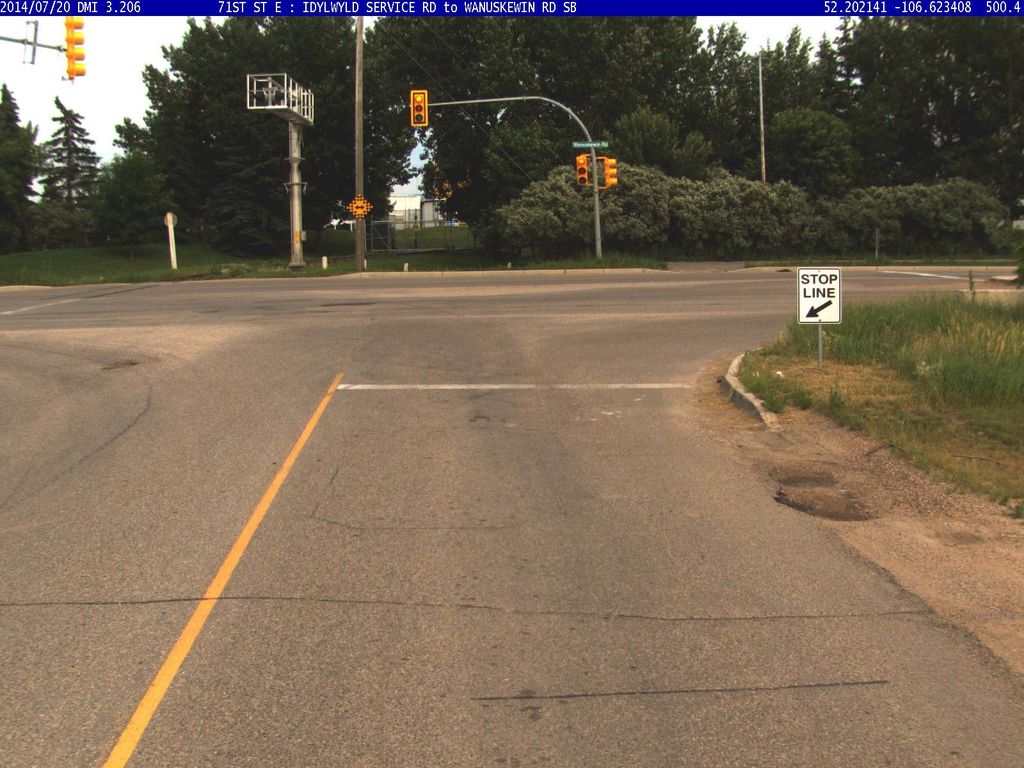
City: saskatoon